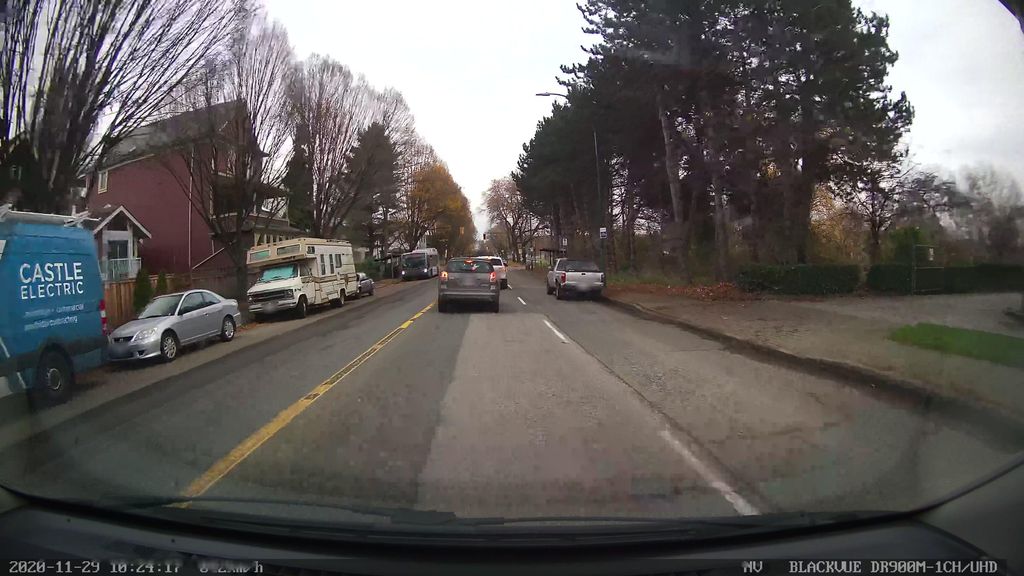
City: vancouver